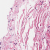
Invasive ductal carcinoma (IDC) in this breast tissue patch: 0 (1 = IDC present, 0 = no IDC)